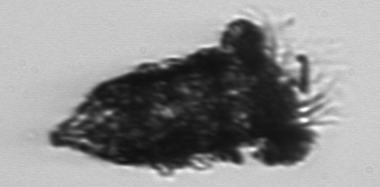
Label: Tintinnopsis